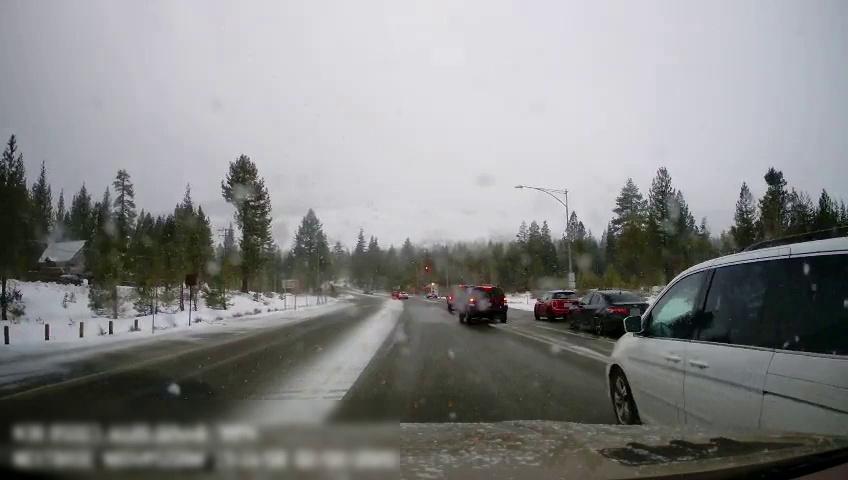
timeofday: Day
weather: Snowy
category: Drivable Space
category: Vehicles | Van
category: Vehicles | SUV
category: Vehicles | Car
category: Vehicles | Car
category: Vehicles | Truck
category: Vehicles | Truck
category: Vehicles | SUV
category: Lanes | Alternate Lane
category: Lanes | Alternate Lane
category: Lanes | Alternate Lane